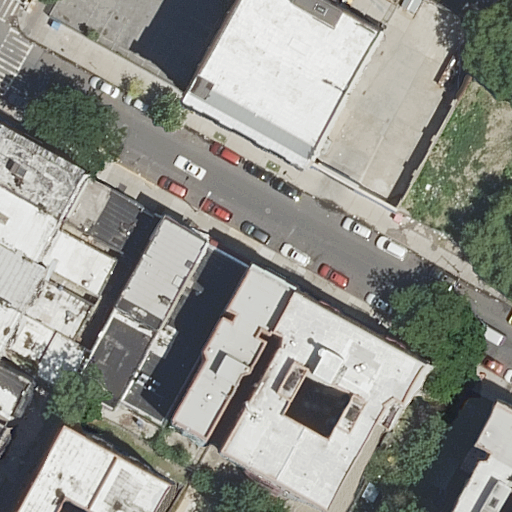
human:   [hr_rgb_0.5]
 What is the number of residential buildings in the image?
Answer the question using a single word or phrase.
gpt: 16

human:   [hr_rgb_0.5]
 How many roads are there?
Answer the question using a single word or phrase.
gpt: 1

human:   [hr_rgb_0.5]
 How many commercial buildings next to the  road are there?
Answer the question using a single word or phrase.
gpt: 0

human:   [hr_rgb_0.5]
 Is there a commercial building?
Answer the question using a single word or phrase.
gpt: no

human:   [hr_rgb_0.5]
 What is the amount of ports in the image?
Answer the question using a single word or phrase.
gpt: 0

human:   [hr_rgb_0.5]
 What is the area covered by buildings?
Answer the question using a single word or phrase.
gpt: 4902m2

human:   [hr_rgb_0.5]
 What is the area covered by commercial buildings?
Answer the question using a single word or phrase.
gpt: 0m2

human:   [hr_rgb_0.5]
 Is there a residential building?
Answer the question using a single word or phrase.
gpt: yes

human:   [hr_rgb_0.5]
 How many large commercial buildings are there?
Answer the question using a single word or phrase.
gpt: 0

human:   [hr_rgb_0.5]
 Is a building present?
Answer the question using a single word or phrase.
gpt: yes

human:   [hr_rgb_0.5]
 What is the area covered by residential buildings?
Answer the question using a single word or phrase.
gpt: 4902m2

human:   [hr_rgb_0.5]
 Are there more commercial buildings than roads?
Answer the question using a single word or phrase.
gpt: no

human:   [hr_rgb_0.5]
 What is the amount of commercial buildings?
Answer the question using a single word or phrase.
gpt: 0

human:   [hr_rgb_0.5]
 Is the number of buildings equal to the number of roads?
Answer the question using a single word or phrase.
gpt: no

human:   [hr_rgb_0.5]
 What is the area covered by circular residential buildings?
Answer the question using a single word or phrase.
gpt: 0m2

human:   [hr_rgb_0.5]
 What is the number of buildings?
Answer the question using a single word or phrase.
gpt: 16

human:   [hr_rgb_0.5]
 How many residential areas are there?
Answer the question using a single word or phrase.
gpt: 0

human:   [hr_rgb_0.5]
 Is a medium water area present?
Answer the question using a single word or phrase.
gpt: no

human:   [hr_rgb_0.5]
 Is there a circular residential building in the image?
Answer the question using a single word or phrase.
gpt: no

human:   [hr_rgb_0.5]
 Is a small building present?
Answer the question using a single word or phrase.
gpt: yes

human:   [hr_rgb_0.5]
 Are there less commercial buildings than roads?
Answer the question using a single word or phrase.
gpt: yes

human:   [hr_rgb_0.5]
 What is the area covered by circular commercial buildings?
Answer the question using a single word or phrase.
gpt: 0m2

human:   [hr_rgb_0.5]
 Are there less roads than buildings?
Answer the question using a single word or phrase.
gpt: yes

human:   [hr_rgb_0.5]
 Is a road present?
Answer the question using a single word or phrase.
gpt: yes

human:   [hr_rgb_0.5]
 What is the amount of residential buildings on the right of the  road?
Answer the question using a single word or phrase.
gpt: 2

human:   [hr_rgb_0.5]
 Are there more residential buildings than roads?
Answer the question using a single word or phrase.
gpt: yes

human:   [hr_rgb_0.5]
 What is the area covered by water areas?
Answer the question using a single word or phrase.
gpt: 0m2

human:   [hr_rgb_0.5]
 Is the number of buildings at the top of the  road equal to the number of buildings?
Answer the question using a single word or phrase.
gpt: no

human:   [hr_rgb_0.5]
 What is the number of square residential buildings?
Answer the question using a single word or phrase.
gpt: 0

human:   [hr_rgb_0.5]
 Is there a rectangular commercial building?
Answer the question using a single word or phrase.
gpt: no

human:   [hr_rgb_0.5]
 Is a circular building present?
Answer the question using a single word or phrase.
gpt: no

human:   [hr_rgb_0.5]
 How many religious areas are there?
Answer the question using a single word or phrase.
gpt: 0

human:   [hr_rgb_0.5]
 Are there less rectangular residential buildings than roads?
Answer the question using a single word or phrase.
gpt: no

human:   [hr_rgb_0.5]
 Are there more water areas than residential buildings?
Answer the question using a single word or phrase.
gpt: no

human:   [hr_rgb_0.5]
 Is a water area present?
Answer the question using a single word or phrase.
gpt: no

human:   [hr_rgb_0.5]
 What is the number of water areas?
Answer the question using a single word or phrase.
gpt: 0

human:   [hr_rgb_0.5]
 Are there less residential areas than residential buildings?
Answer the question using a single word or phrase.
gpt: yes

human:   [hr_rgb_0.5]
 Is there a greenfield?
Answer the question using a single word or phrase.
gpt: no

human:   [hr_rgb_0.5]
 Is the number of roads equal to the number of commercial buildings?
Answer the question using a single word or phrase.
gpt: no

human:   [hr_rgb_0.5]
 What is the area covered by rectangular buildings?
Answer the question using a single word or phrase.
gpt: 1499m2

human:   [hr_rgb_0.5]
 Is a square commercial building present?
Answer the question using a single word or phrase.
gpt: no

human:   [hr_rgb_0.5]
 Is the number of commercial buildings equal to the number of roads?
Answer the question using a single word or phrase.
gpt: no

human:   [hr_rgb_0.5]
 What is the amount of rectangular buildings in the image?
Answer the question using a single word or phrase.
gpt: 7

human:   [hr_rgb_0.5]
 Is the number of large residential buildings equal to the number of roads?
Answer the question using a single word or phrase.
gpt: no

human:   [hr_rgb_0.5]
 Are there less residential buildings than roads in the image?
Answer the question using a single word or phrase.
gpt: no

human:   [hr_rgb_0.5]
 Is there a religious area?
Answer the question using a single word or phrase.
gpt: no

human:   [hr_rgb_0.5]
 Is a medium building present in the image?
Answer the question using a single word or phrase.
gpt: yes

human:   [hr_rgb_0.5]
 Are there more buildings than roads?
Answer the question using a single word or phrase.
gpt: yes

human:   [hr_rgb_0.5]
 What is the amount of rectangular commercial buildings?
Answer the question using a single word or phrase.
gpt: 0

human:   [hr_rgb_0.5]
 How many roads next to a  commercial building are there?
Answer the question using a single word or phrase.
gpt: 0

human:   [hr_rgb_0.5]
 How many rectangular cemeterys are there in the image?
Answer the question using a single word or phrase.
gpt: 0

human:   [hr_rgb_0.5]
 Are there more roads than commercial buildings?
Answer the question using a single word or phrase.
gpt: yes

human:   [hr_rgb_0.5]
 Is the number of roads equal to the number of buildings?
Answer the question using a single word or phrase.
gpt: no

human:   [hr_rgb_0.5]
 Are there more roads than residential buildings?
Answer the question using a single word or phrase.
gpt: no

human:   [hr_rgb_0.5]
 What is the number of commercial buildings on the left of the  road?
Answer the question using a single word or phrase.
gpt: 0

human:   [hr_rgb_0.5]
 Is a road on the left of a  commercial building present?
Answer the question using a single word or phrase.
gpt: no

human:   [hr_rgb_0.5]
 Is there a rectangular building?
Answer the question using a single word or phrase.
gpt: yes

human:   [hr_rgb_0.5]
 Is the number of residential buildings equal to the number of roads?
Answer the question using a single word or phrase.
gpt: no

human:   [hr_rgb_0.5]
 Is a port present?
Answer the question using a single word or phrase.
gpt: no

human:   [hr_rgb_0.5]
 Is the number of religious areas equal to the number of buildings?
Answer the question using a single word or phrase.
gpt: no

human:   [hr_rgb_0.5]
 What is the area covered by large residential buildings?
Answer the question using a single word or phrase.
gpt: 1564m2

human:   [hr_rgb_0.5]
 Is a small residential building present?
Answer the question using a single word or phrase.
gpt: yes

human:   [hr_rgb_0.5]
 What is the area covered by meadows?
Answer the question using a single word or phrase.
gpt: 0m2

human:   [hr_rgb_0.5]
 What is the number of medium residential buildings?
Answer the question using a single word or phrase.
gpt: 12